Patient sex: M
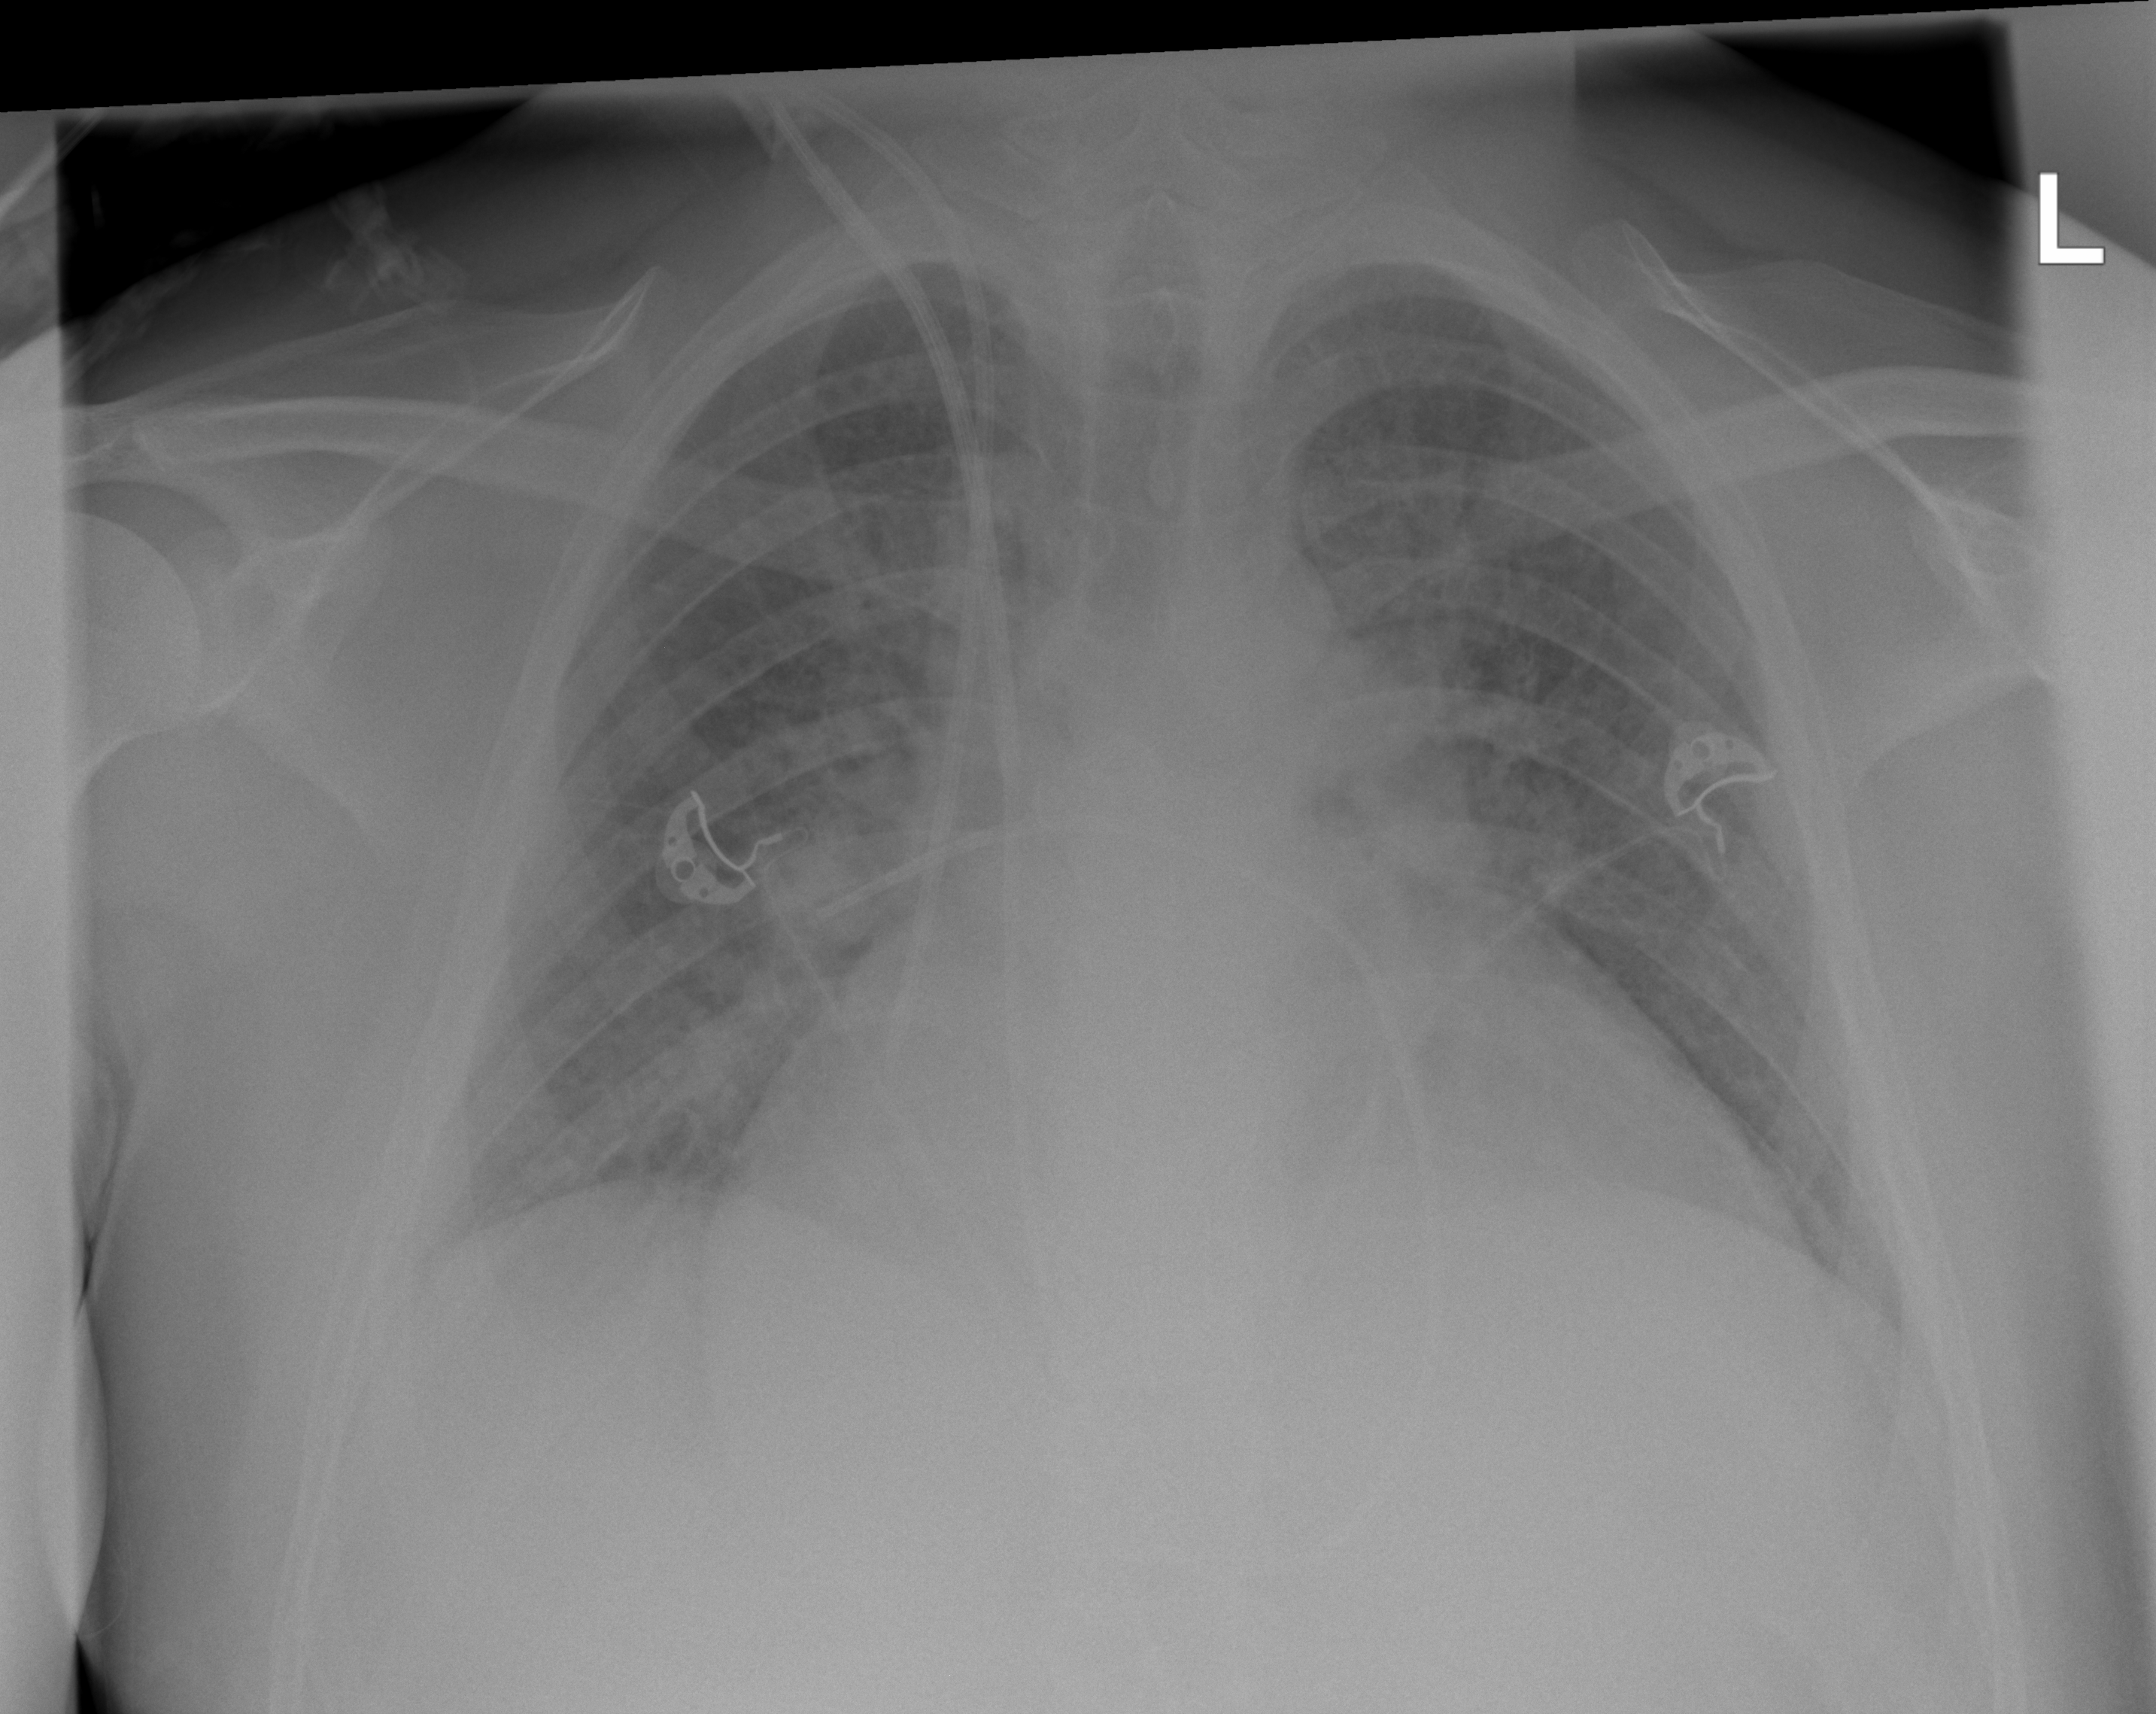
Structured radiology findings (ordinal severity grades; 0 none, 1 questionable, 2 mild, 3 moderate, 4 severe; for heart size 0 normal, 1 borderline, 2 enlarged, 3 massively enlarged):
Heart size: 3
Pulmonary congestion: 2
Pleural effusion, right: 2
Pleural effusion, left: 2
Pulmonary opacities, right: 0
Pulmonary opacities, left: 0
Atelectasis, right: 0
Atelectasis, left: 0